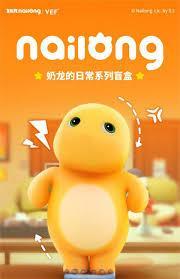
Label: nailong